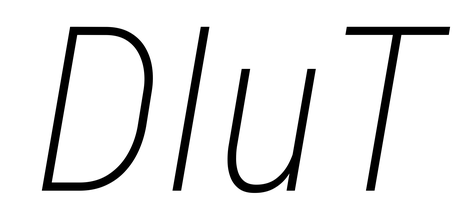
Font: Roboto-Italic_Condensed_ExtraLight_Italic